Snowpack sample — Buffalo Mountain, Silverthorne, Colorado, USA (1/25/25, 10:11 AM MST)
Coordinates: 39.6222, -106.1139
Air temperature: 22 °F
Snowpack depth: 110 cm
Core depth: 40 cm
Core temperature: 46.4 °F
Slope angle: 12°, slope face: 102°
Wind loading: high
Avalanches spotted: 0
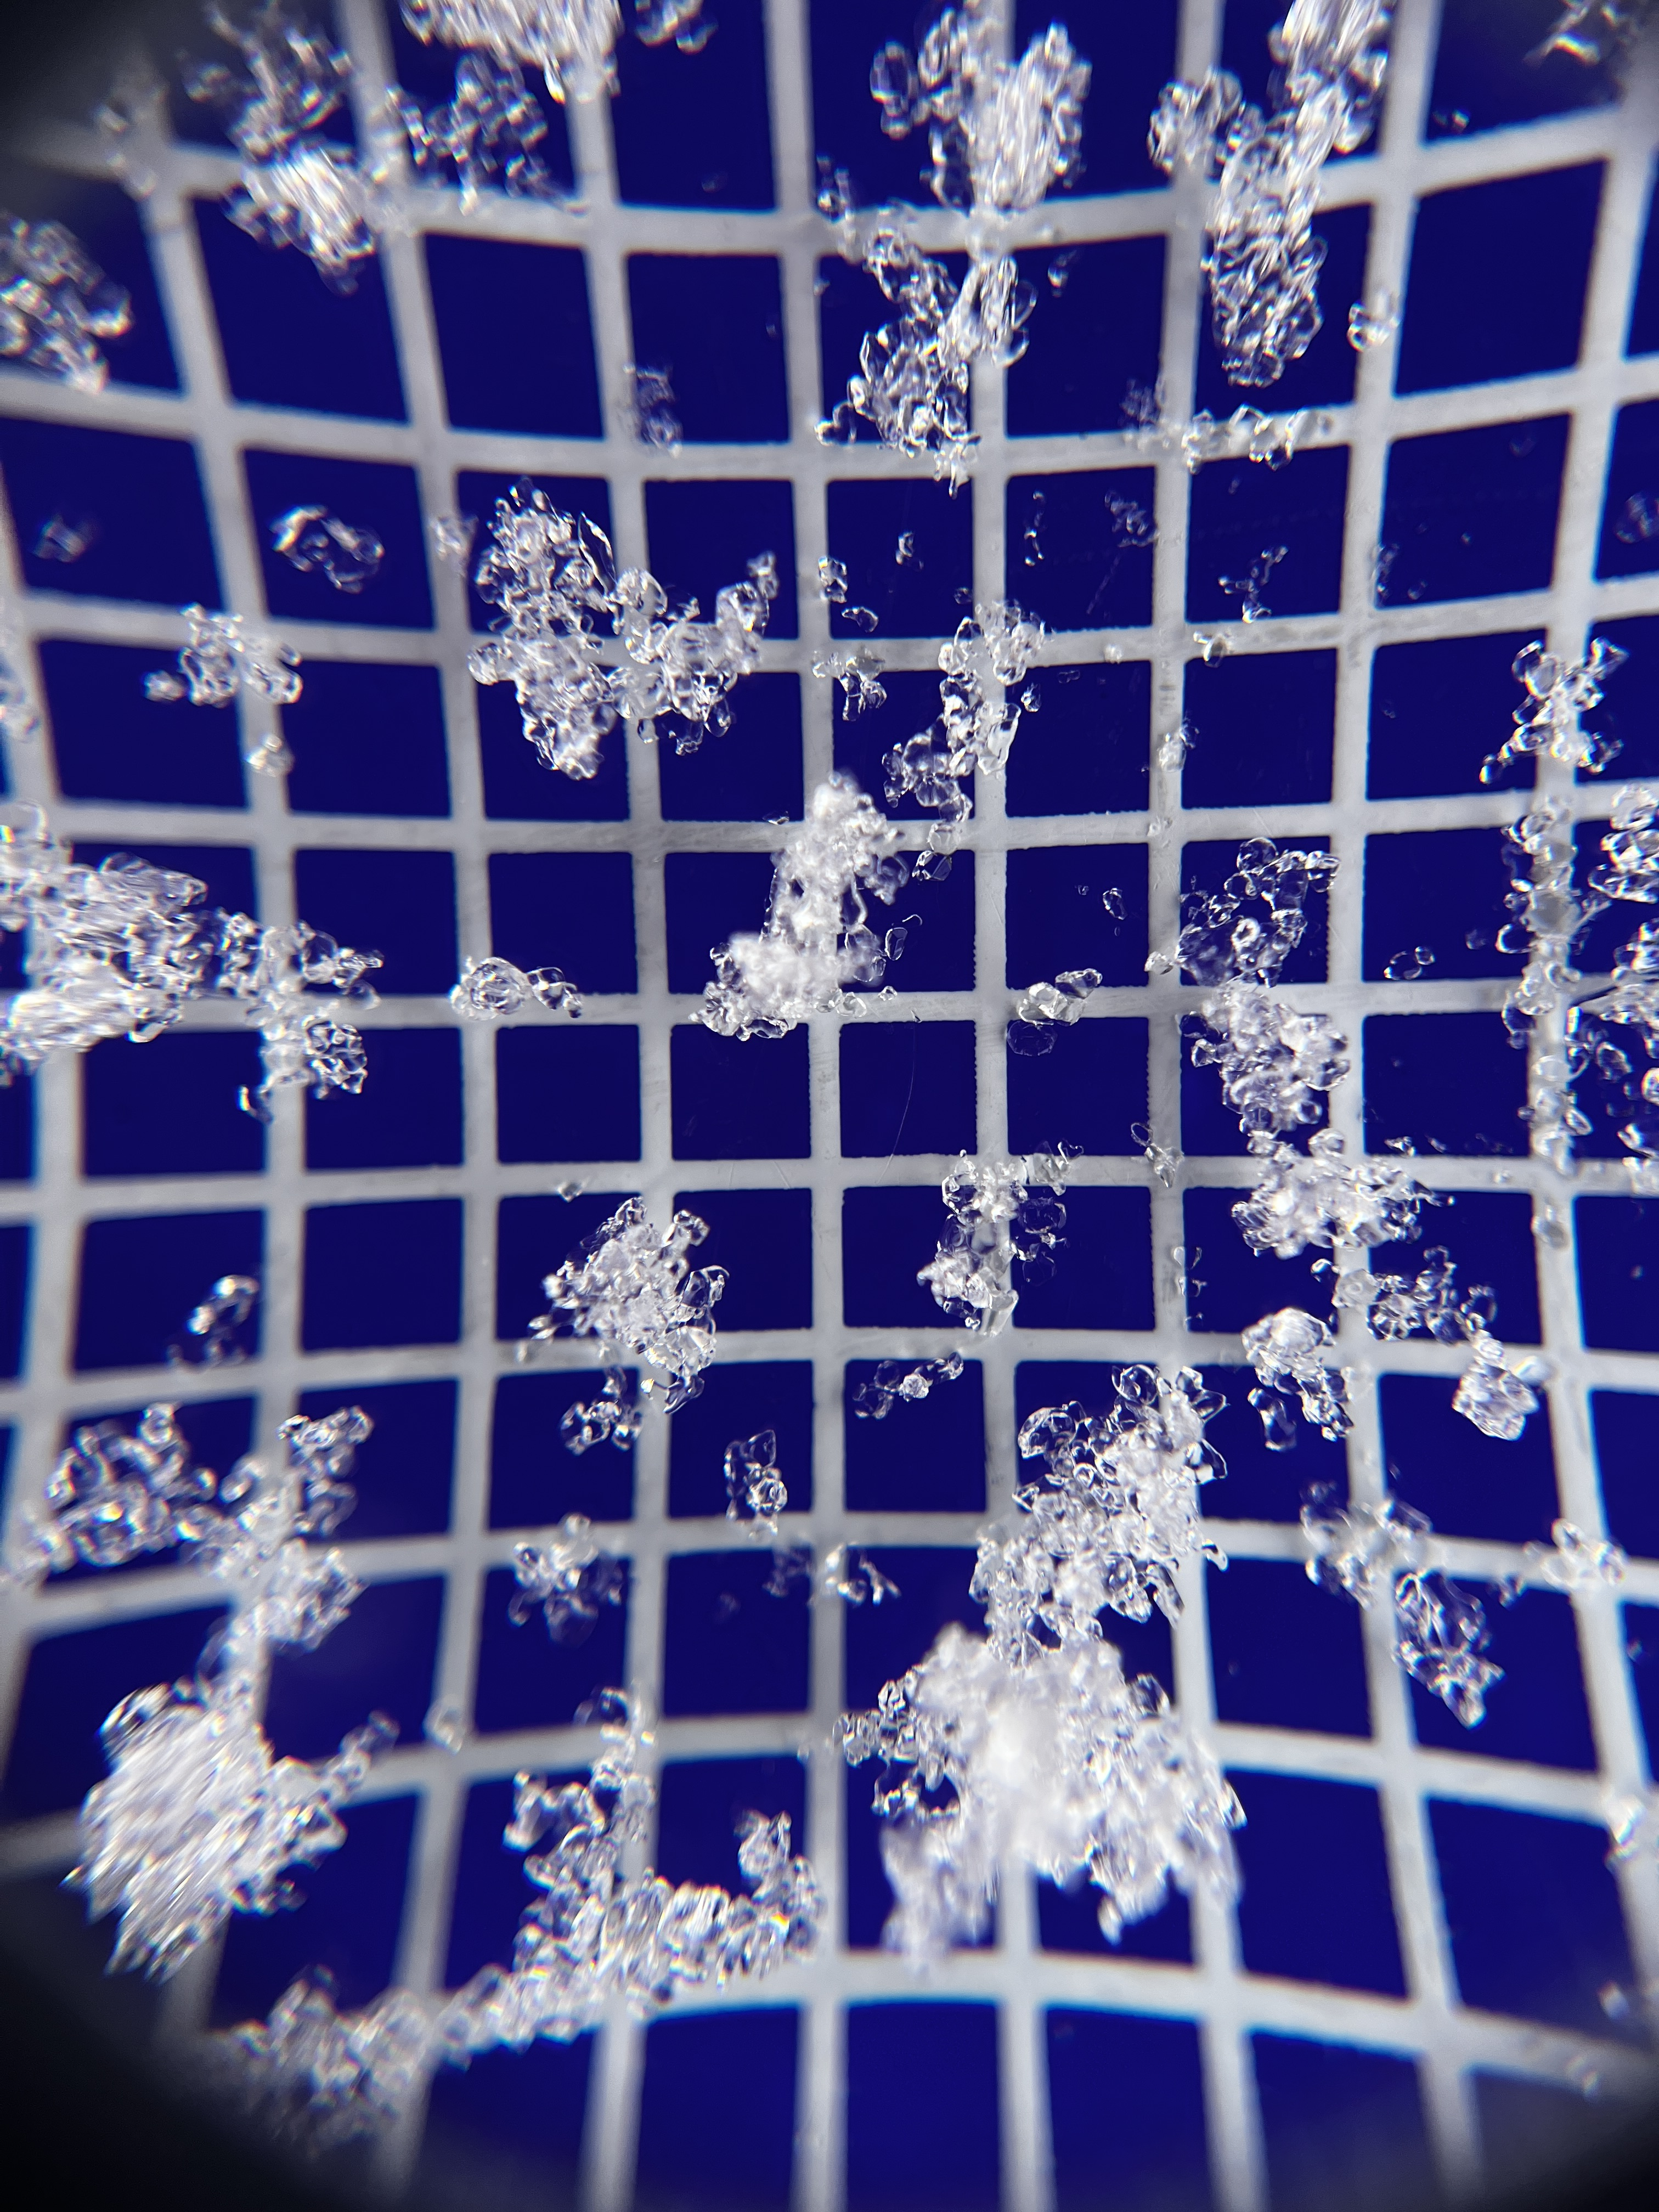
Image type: magnified_profile
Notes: No avalanches nearby, collected on the outskirts of a fire break 15 meters from the treeline, on way to Buffalo and Red Mountain